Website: walmart
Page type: address-validator
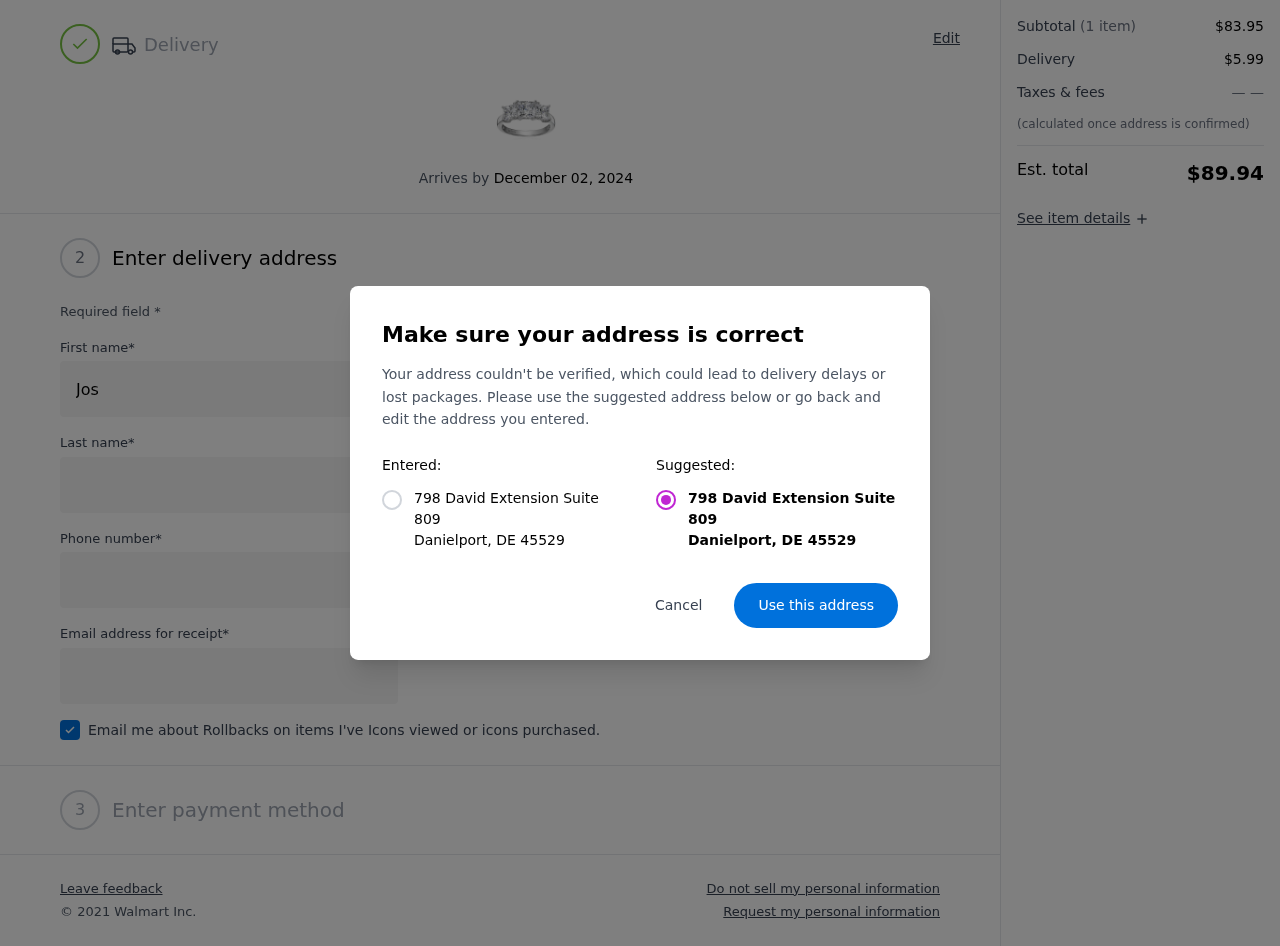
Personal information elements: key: PII_CITY
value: Danielport
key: PII_POSTCODE
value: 45529
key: PII_STATE_ABBR
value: DE
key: PII_STREET
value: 798 David Extension Suite 809
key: PII_FIRSTNAME
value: Joseph
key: PII_LASTNAME
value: Case
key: PII_PHONE
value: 3285206681
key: PII_EMAIL
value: joseph.case@yahoo.com
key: PII_POSTCODE_FULL
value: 45529
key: PII_POSTCODE_NUMERIC
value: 45529
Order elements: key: ORDER_DELIVERY_DATE
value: December 02, 2024
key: ORDER_SUBTOTAL
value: $83.95
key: ORDER_SHIPPING_COST
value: $5.99
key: ORDER_TOTAL
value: $89.94